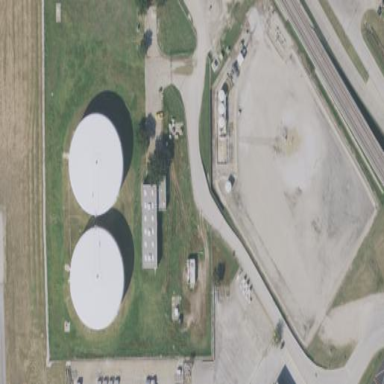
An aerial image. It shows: Water storage area.